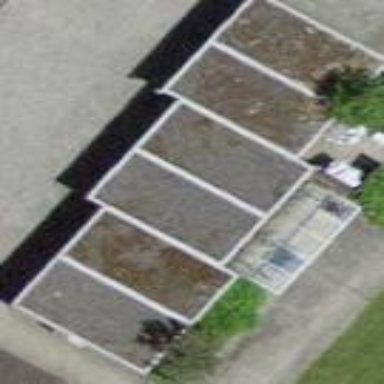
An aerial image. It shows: Garages with flat roofs.